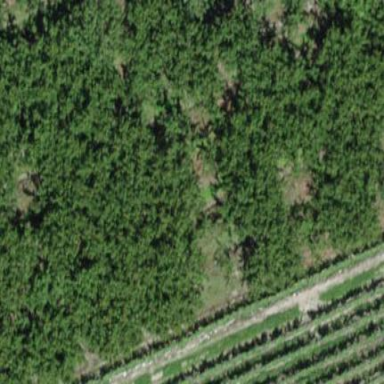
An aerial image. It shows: Orchard.